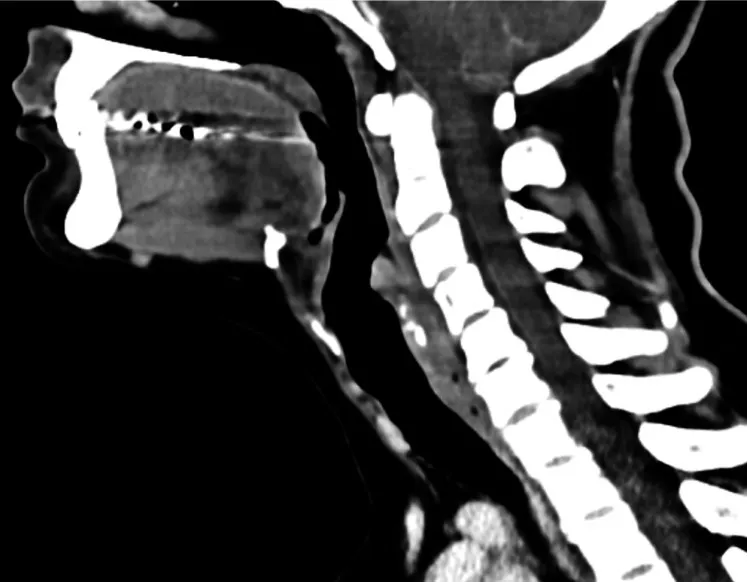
Cervical computed tomography with no clear evidence of pharyngeal pouch.
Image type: radiology (ct)